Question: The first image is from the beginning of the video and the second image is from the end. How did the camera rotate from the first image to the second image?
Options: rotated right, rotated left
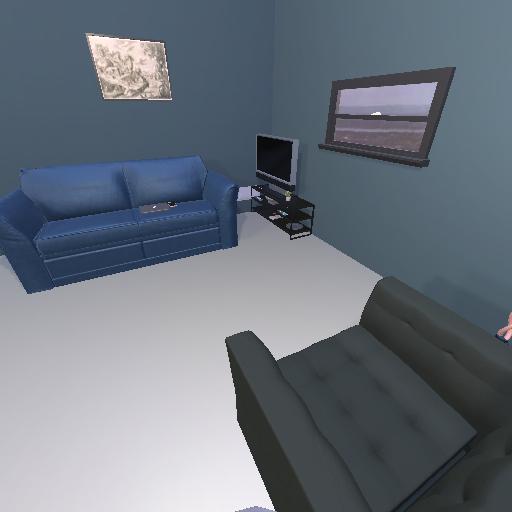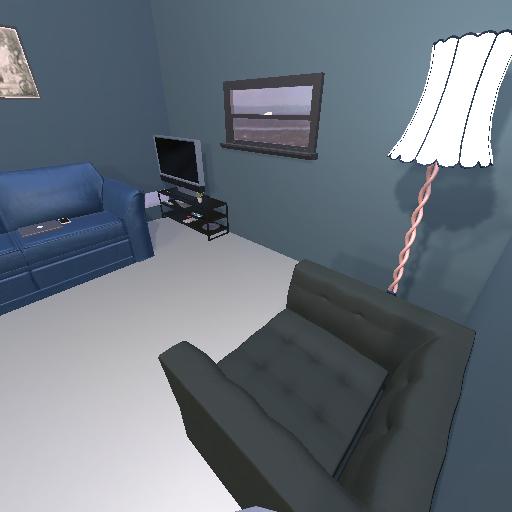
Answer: rotated right